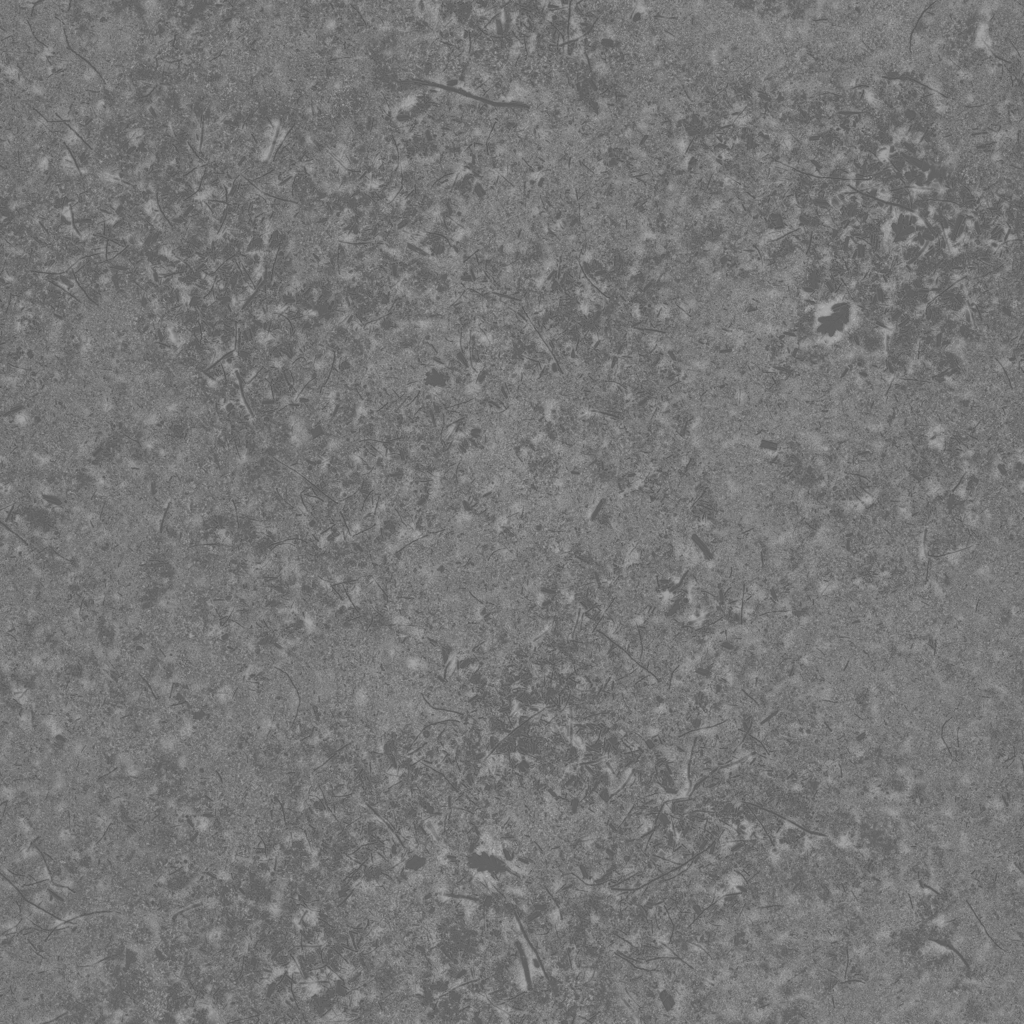
Texture map type: Roughness